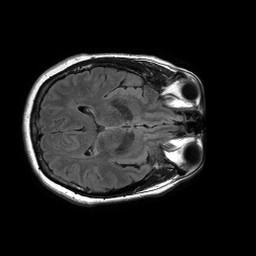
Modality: FLAIR
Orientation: axial
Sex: female
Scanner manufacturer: philips
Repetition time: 11 s
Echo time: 0.125 s